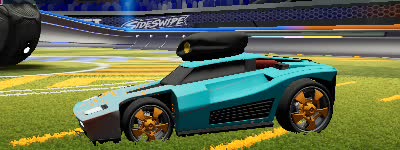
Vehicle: breakout